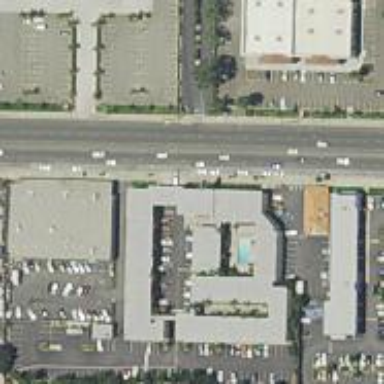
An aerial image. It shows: Motel.